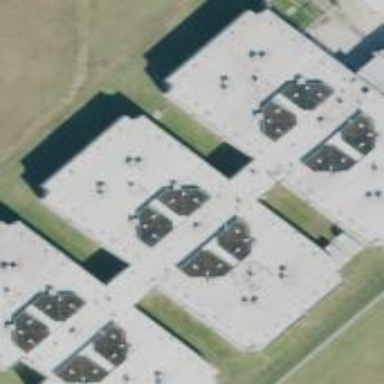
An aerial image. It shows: Flat roof building identified as prison.